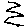
Label: zigzag